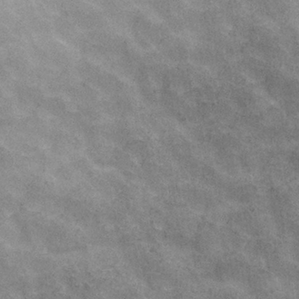
Label: frost